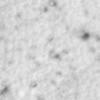
Label: no_change